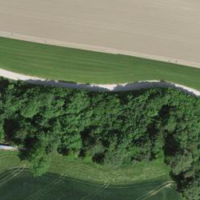
EUNIS habitat code: 52
Species observed at this site:
Meles meles